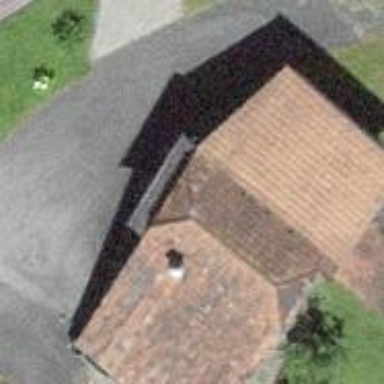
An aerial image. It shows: Farm building.